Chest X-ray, PA view. Patient: 40 years old, sex M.
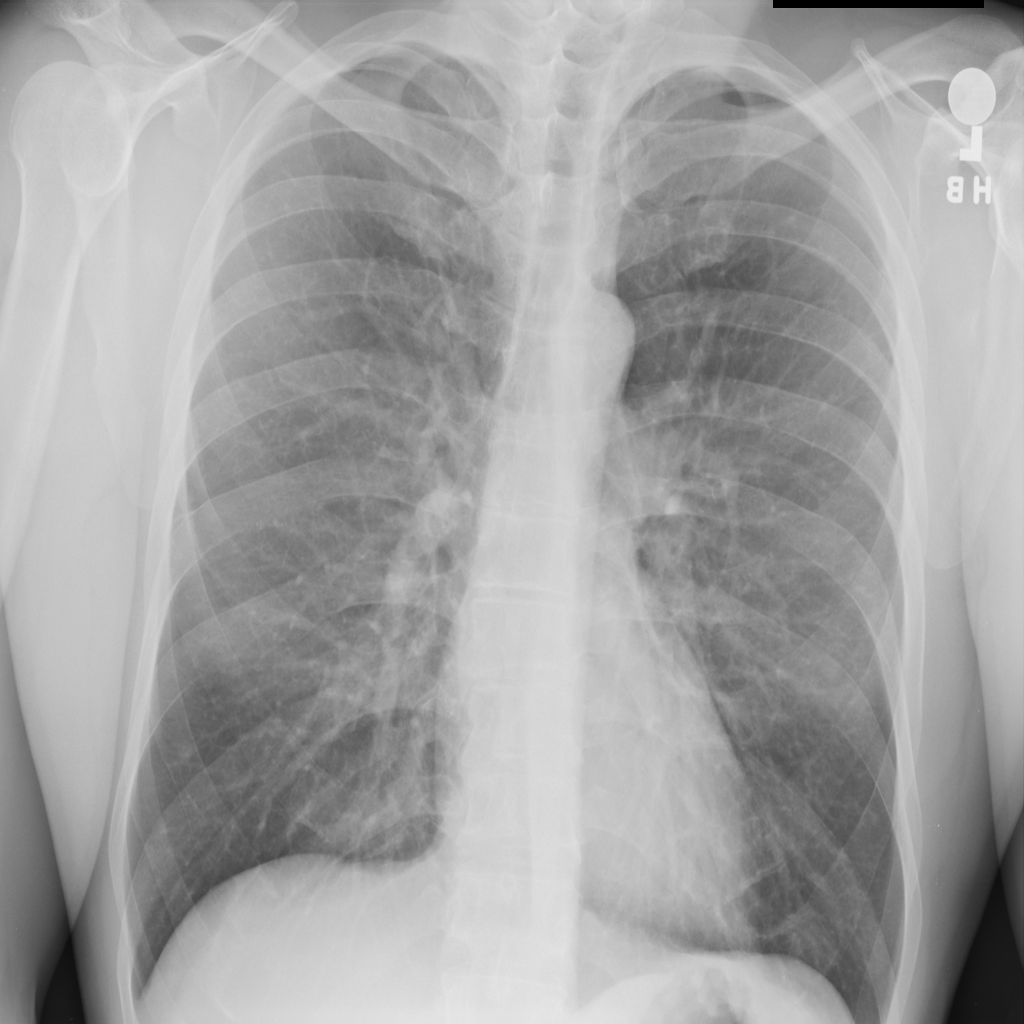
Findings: No Finding